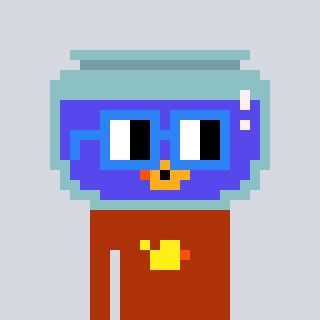
a pixel art character with square blue glasses, a goldfish-shaped head and a hotbrown-colored body on a cool background